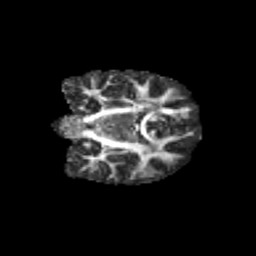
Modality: FA
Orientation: coronal
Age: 12
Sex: female
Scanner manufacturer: siemens
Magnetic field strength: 3 T
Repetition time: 3.8 s
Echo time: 0.07 s